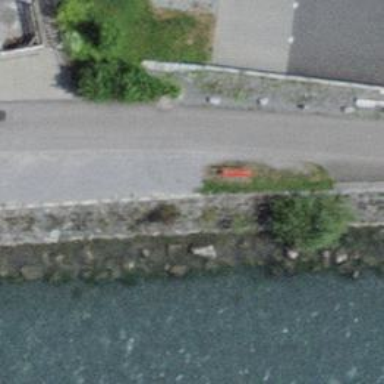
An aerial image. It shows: Bench for seating.